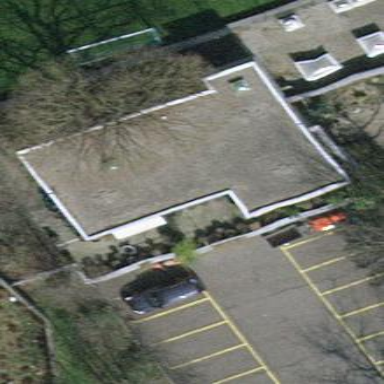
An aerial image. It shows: School building.